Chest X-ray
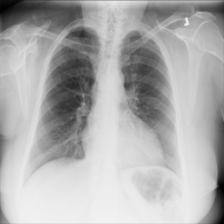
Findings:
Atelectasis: negative
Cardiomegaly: negative
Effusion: negative
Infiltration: negative
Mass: negative
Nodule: negative
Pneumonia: negative
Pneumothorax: negative
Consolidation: negative
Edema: negative
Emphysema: negative
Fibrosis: negative
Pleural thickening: negative
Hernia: negative